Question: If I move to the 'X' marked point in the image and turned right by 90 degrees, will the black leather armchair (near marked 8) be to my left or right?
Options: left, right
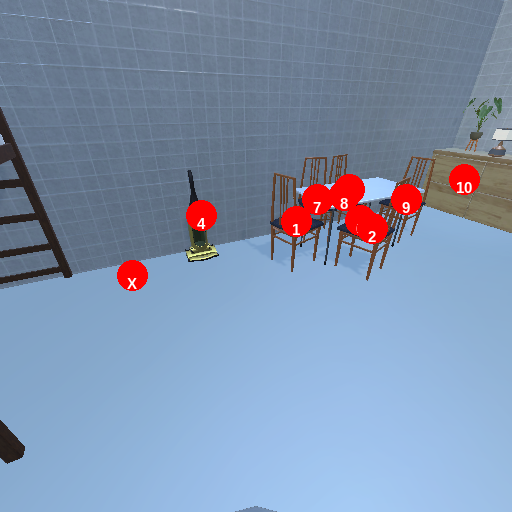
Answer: left